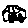
Label: car